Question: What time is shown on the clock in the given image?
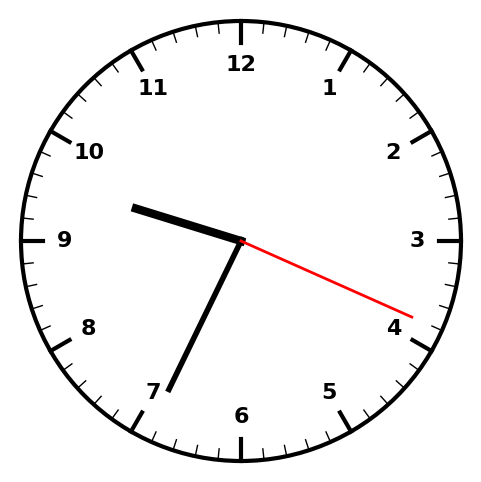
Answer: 09:34:19